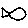
Label: fish